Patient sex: M
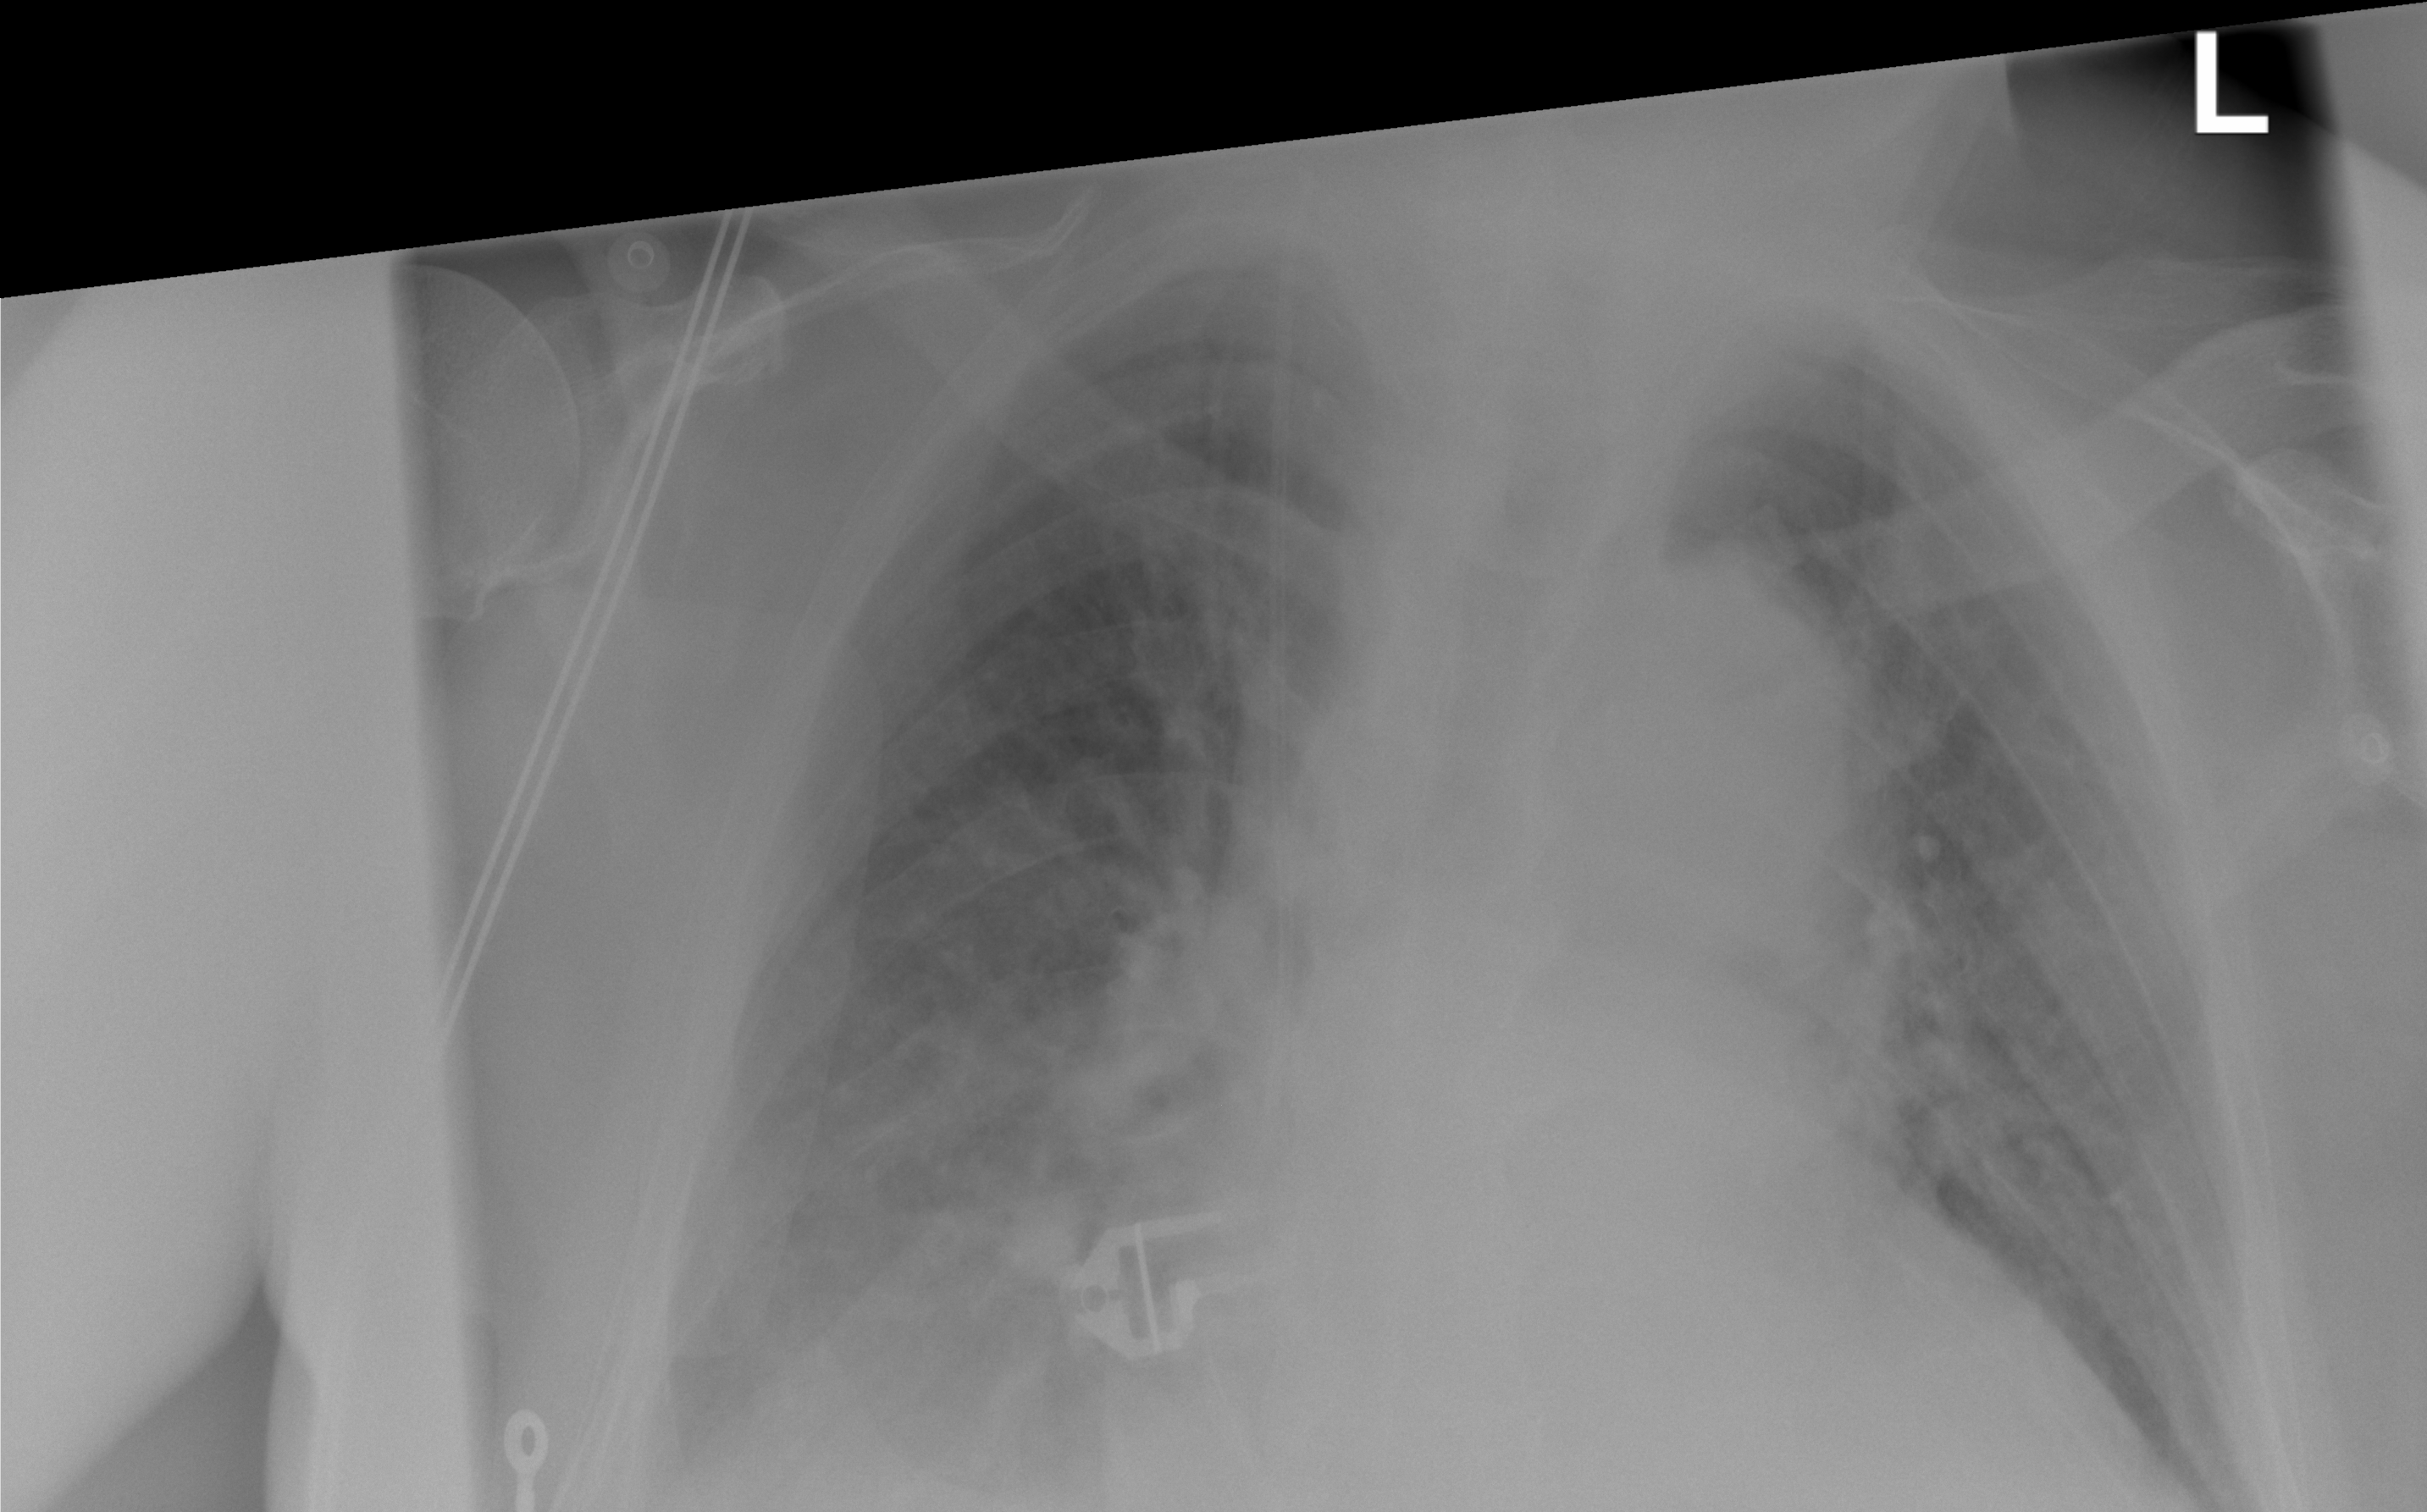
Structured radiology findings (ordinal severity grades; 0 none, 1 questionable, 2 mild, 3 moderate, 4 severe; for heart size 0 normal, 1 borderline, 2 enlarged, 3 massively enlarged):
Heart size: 3
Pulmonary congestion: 3
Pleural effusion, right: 2
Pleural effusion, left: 0
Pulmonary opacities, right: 2
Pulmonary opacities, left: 2
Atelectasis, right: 2
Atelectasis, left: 0